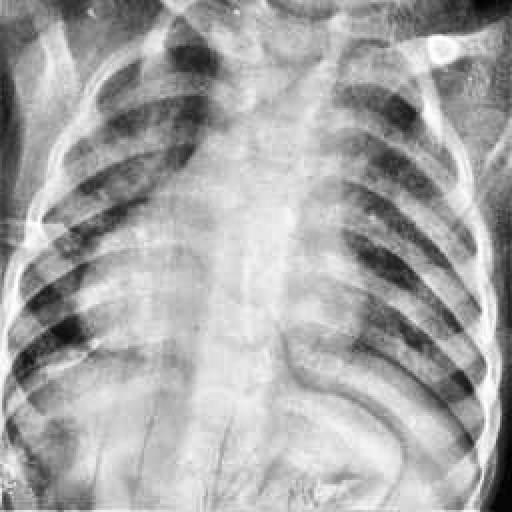
Finding: TUBERCULOSIS